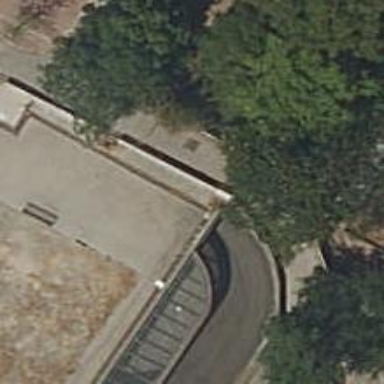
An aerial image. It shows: Parking entrance.